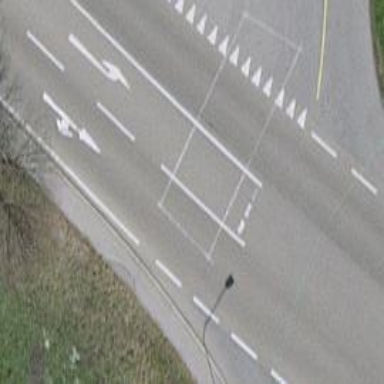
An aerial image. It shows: Uncontrolled zebra crossing with white markings.